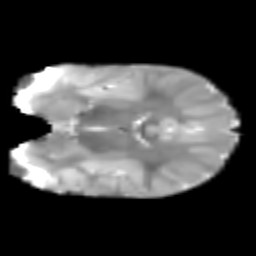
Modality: T2w
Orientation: coronal
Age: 6
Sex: male
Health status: healthy